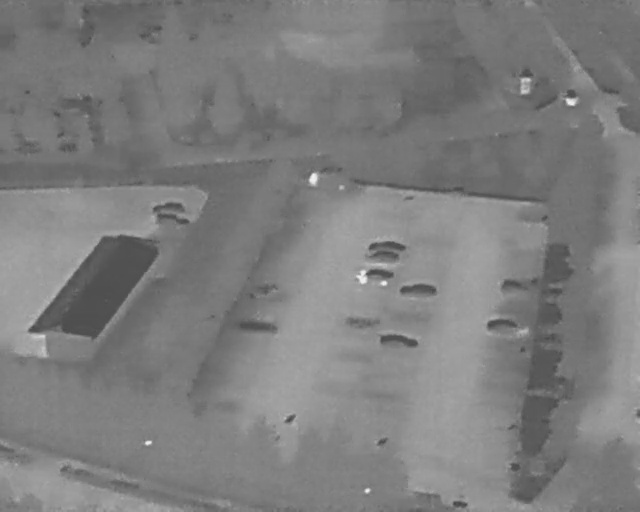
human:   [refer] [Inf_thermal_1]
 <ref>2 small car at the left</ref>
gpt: <box>[[25, 37, 27, 44, 2], [25, 39, 28, 46, 2]]</box>

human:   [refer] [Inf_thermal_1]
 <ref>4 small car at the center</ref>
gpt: <box>[[59, 44, 61, 52, 2], [58, 46, 60, 53, 2], [64, 53, 66, 60, 2], [60, 62, 63, 70, 2]]</box>